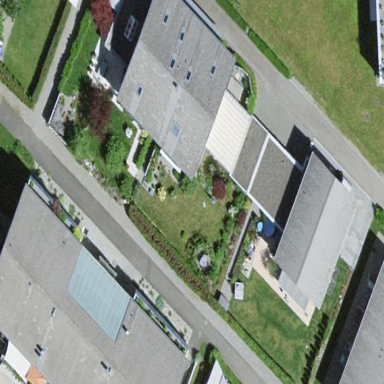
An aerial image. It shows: Terrace-style building with gabled roof.